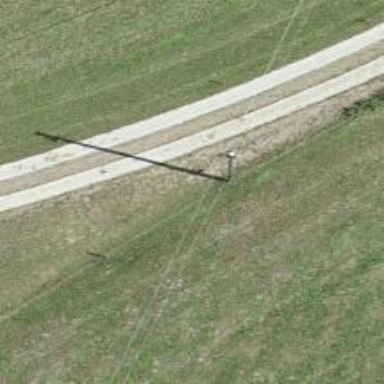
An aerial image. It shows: Utility pole in the area.